Question: I'm a bit confused here. I'm copying all the controls from one form to a panel on the main form and for some reason only about half of them copy.
'''
Private Sub switchComponent()
Dim selection As String = TreeView1.SelectedNode.Text
Panel1.Controls.Clear()
Dim query = From cont In serverDic(selection).Controls
Select cont
For Each copier As Control In query
Panel1.Controls.Add(copier)
Next
End Sub
'''
serverDic is defined as:
'''
Dim serverDic As New Dictionary(Of String, frmServer)
'''
When stepping through the code, serverDic(selection).Controls has 12 elements, but only 6 of them get copied. Next time this gets called, only 3 get copied. Does Panel1.Controls.clear() somehow kill the references?
EDIT: Just to show that there are infact 12 elements in the collection:

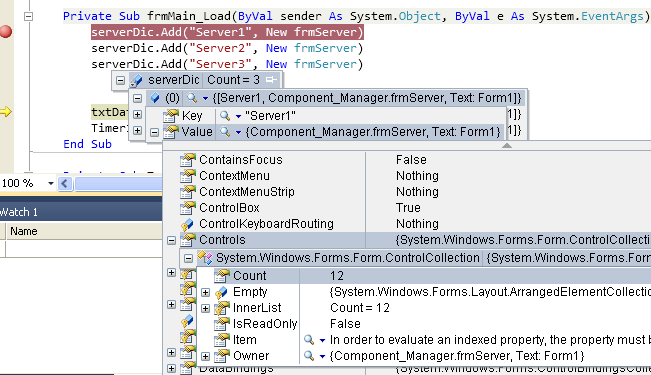
Answer: The problem here is that you are iterating over a collection that you are changing. When you add a 'Control' to an container it is implicitly removed from it's previous parent and hence 'query'. This is why you see exactly half of the items get removed.
With most collections this would be more apparent because they would throw if modified during an enumeration. The primary source of 'query' here though is 'ControlCollection' which does allow for modifications while enumerating.
To fix this problem just add the following line before the 'For Each' loop.
'''
query = query.ToList()
'''